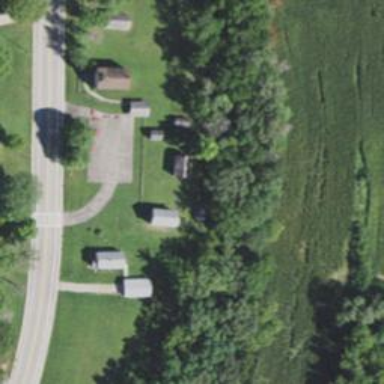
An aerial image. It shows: Historic cabin.